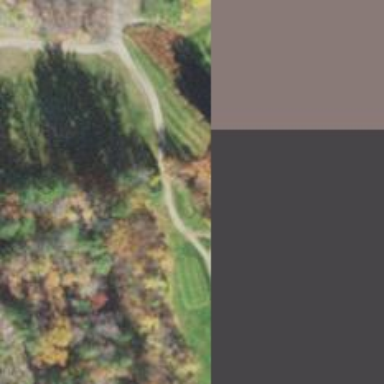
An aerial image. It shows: Pathway for golfing.